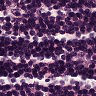
Metastatic tissue present: no